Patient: sex M, age 44
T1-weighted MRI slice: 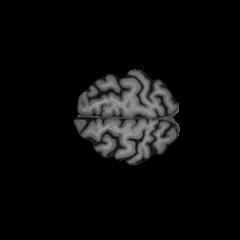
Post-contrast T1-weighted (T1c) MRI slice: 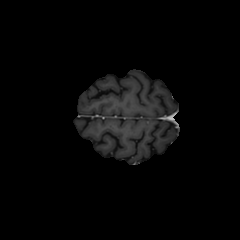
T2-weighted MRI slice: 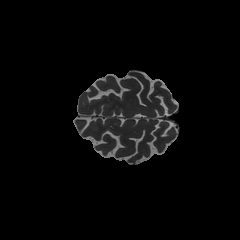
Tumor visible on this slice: no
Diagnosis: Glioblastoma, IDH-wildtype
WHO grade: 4